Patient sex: M
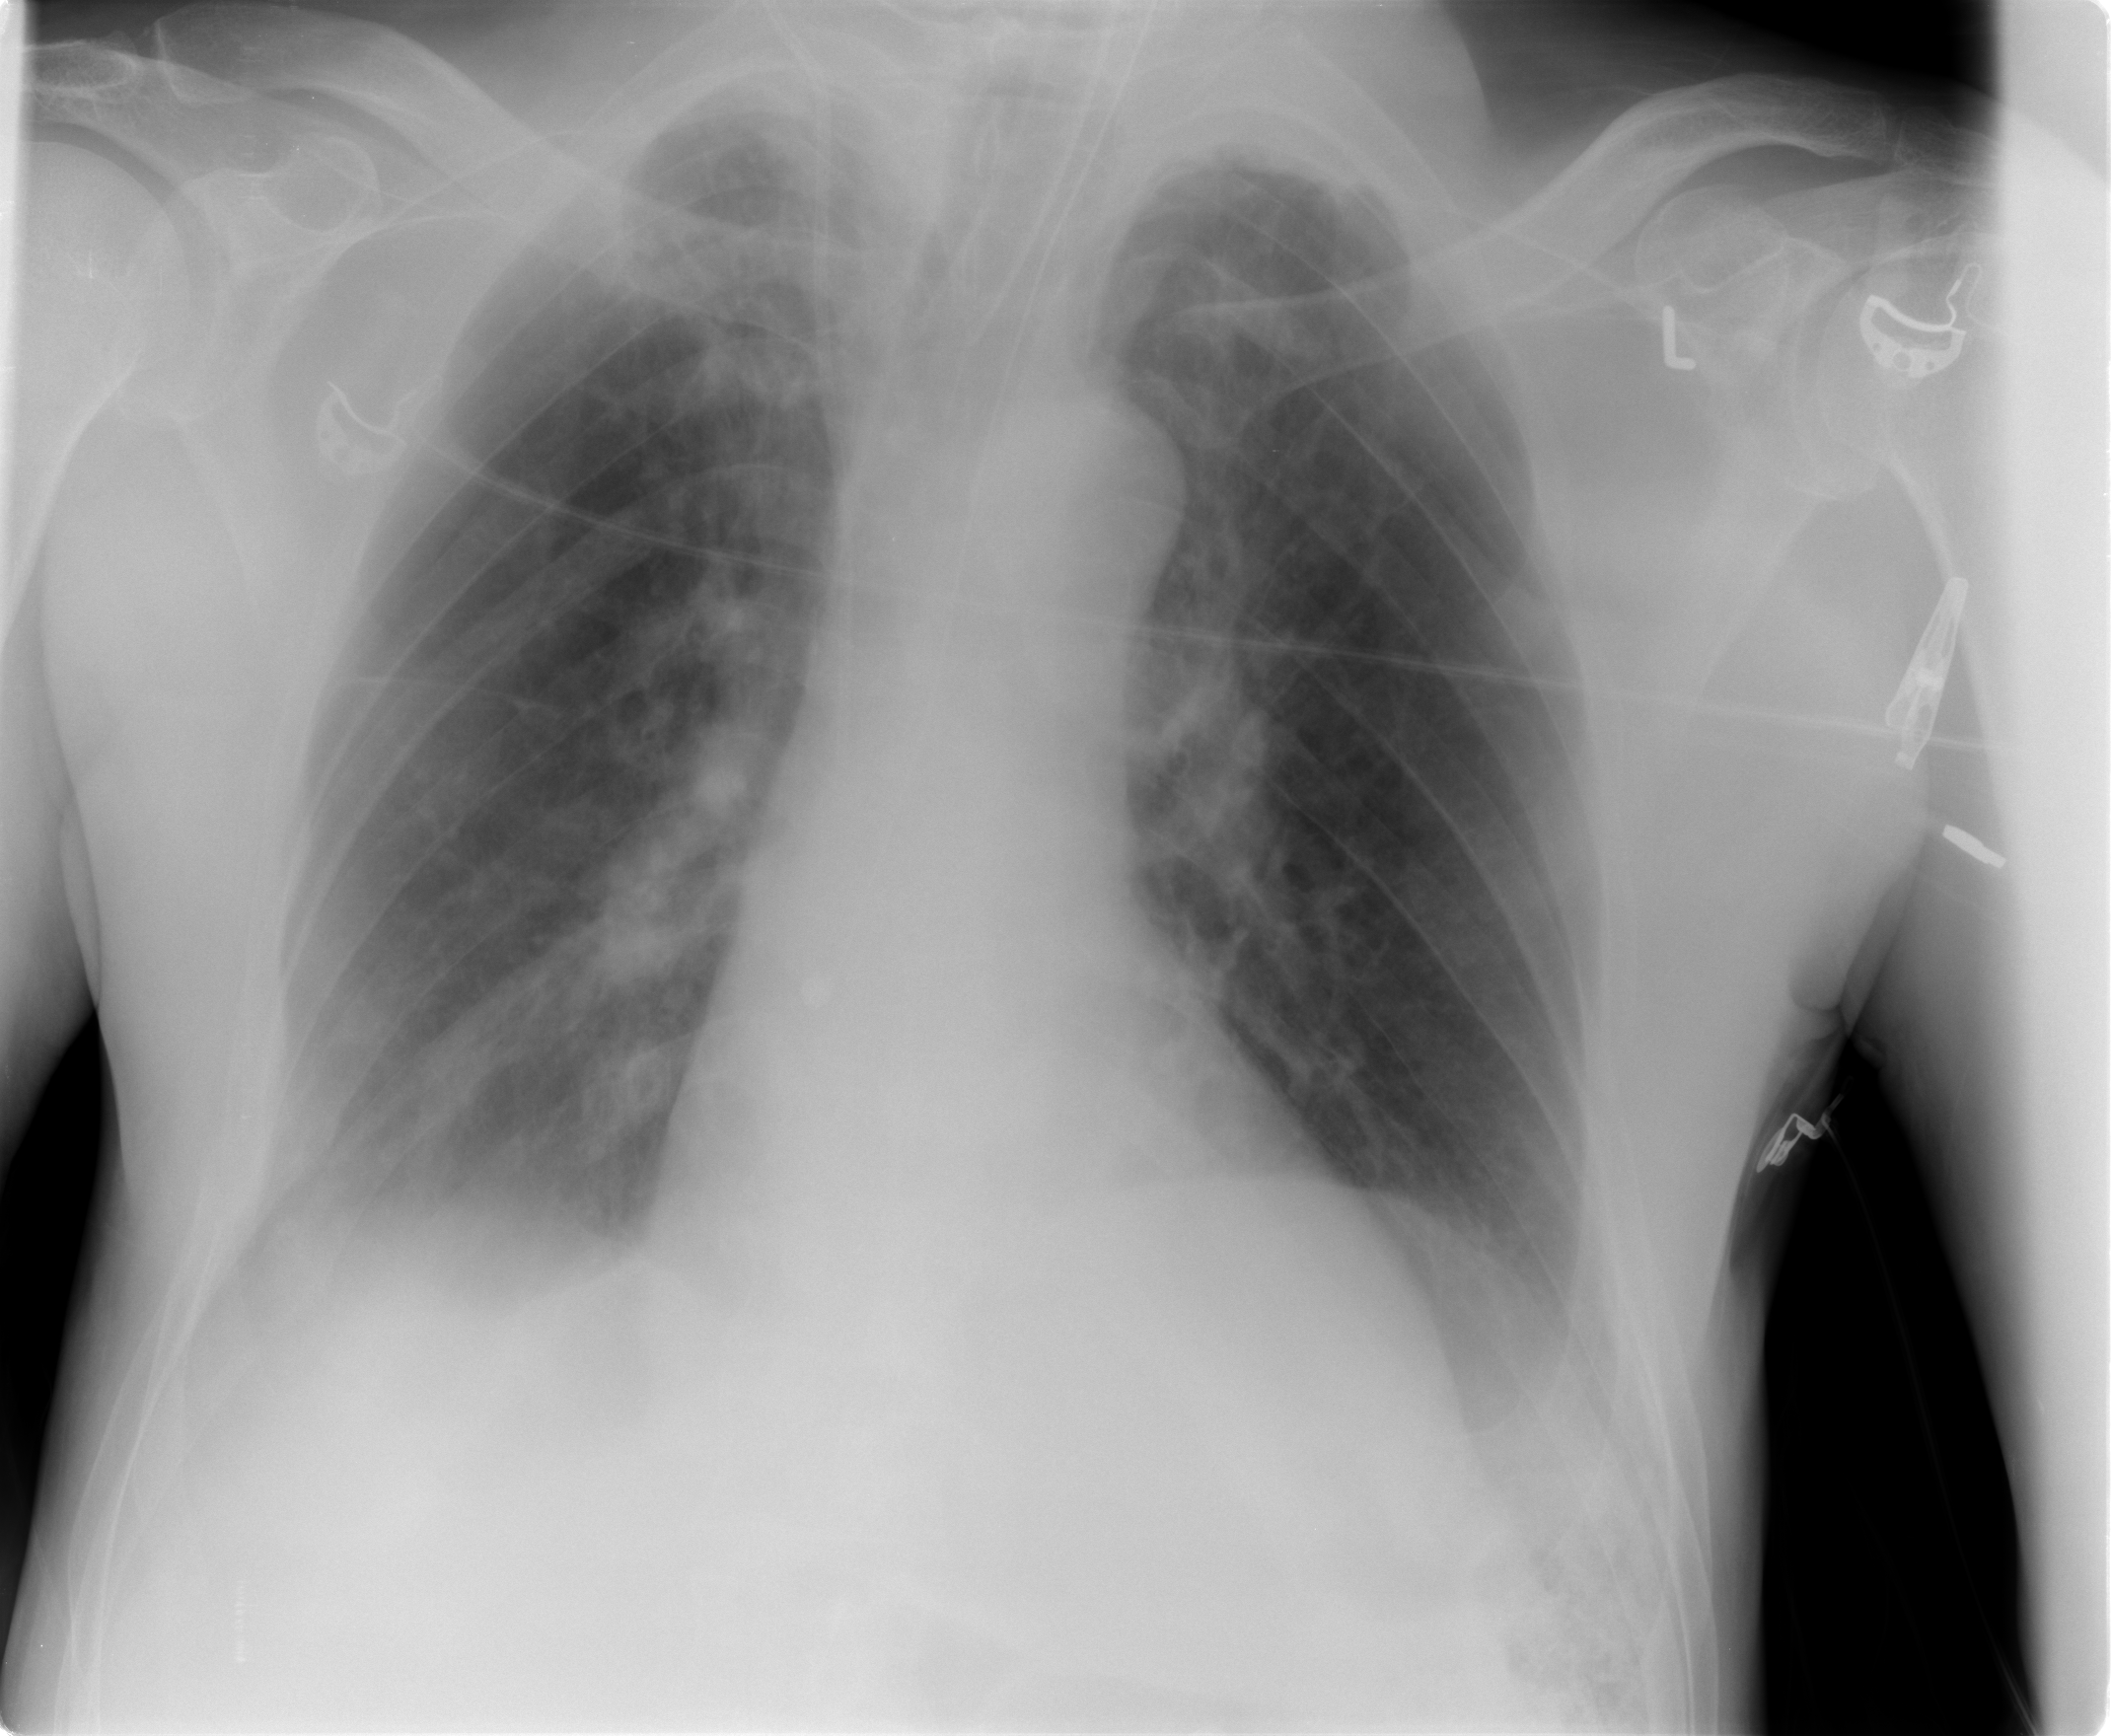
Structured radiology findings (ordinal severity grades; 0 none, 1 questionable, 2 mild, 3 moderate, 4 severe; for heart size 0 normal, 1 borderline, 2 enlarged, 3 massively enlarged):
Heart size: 1
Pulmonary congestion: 0
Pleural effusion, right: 2
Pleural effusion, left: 2
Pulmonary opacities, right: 0
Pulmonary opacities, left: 0
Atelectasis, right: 2
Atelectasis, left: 2